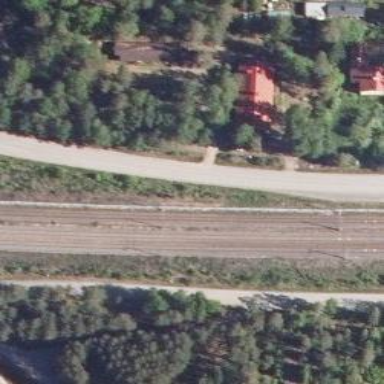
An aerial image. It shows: Continuous rail railway with electrified contact line.